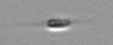
Label: flagellate_morphotype3